Question: I'm learning how to create wordpress theme using Bootstrap.
This is the HTML code -
'''
<body>
<div class="container">
<div class="row">
<div class="col-sm-12" id="site_header">
<hr>
<h1>CYBER<sup>FOSTERS</sup></h1>
<hr>
</div>
</div>
<nav class="navbar navbar-default">
<div class="container">
<div class="navbar-header" >
<button type="button" class="navbar-toggle" data-toggle="collapse" data-target="#myNavbar">
<span class="icon-bar"></span>
<span class="icon-bar"></span>
<span class="icon-bar"></span>
</button>
<a class="navbar-brand" href="#">CF</a>
</div>
<div class="collapse navbar-collapse" id="myNavbar">
<ul class="nav navbar-nav">
<li><a href="#">Home</a></li>
<li><a href="#">Program Implementation</a></li>
<li><a href="#">About</a></li>
</ul>
</div>
</div>
</nav>
</div>
</body>
'''
and this is the CSS code
'''
root
display: block;
}
body {
background-color: lightgrey;
}
#site_header {
background-color: white;
margin:10px 0px 0px 0px;
text-shadow: 2px 2px 0px #fff, 4px 4px 0px rgba(0, 0, 0, 0.1);
border-radius: 2px;
box-shadow: 0px 3px 3px grey;
}
#site_header h1 {
font-family: 'Roboto Condensed', sans-serif;
font-size: 50px;
text-align: center;
}
.navbar-default {
background-color: white;
border-color: white;
border-radius:2px;
margin-top:10px;
font-family:monospace;
text-transform: uppercase;
border-radius: 2px;
box-shadow: 0px 3px 3px grey;
}
'''
The website currently looks like this -

I'm having trouble increasing the width of the navigation bar so that it aligns with the block above it. How should I proceed?
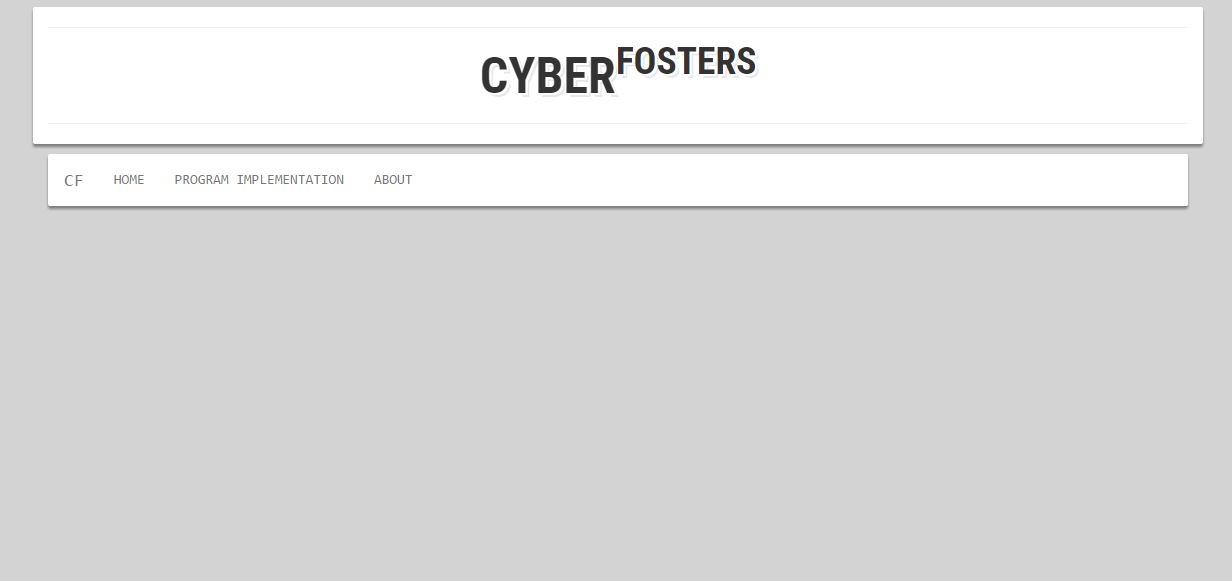
Answer: : <URL>
'''
<body>
<div class="container">
<div class="row">
<div class="col-sm-12" id="site_header">
<hr/>
<h1>CYBER<sup>FOSTERS</sup></h1>
<hr/>
</div>
</div>
<div class="row">
<nav class="navbar navbar-default">
<div class="navbar-header">
<button type="button" class="navbar-toggle" data-toggle="collapse" data-target="#myNavbar">
<span class="icon-bar"></span>
<span class="icon-bar"></span>
<span class="icon-bar"></span>
</button>
<a class="navbar-brand" href="#">CF</a>
</div>
<div class="collapse navbar-collapse" id="myNavbar">
<ul class="nav navbar-nav">
<li><a href="#">Home</a></li>
<li><a href="#">Program Implementation</a></li>
<li><a href="#">About</a></li>
</ul>
</div>
</nav>
</div>
</div>
</body>
'''